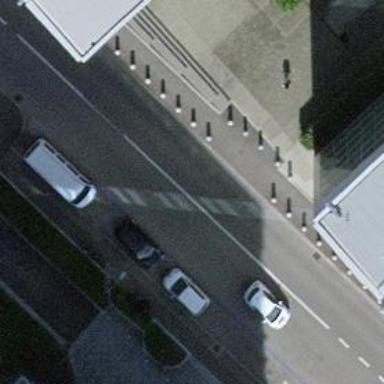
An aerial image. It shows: Bollard.